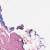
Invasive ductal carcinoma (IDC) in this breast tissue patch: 0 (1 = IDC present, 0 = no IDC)